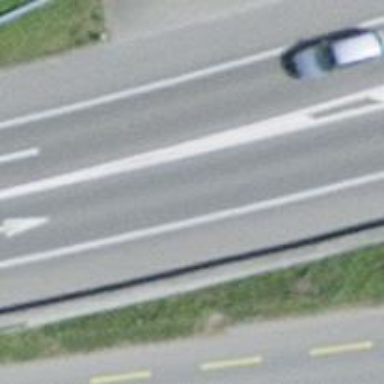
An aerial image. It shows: Asphalt motorway.